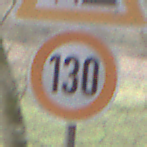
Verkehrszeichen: Geschwindigkeit130
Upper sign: Arbeitsstelle
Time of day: MorningAfternoon
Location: Outdoor (Nature)
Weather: PartlyCloudy
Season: NotSpecified
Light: Natural